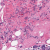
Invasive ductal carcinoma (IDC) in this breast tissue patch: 0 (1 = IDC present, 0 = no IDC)